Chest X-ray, AP view. Patient: 41 years old, sex F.
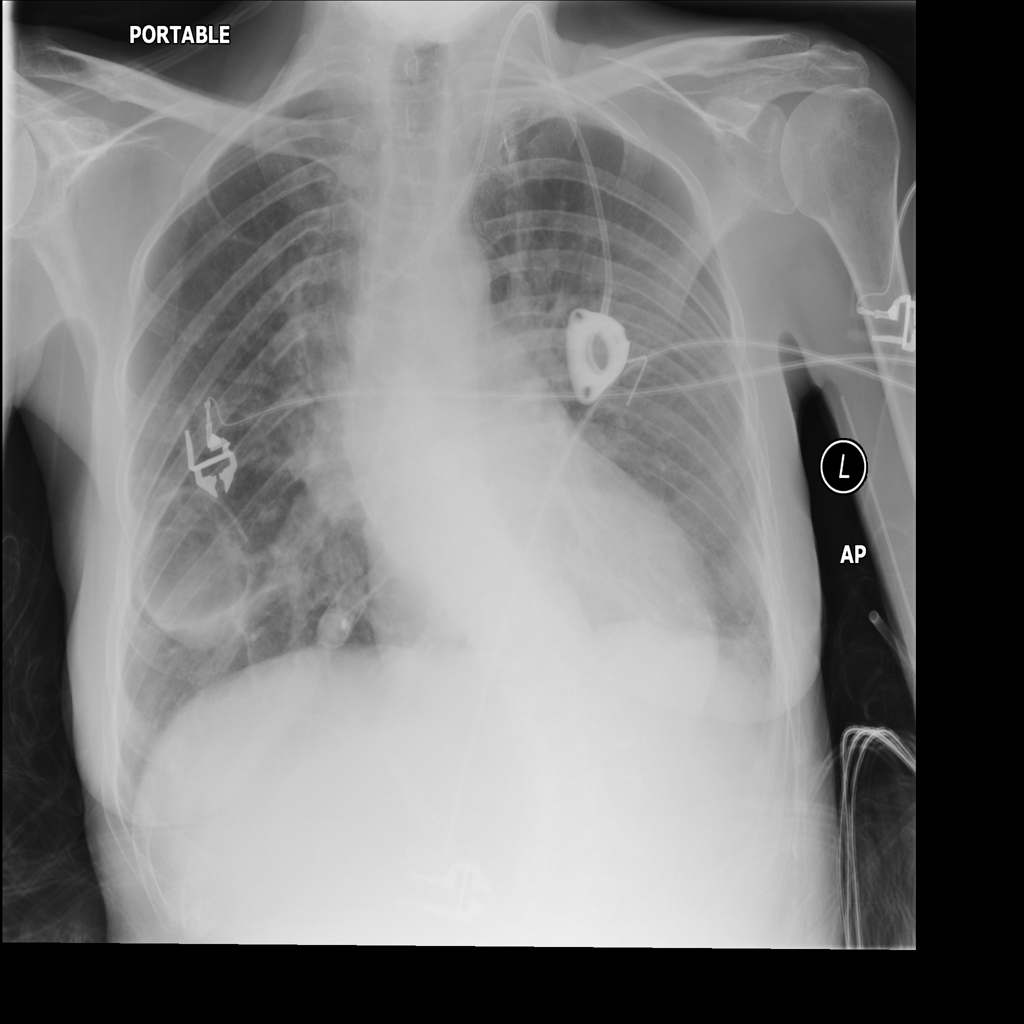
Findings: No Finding